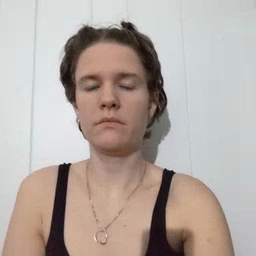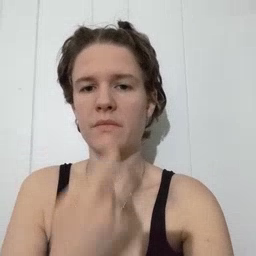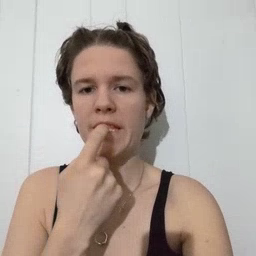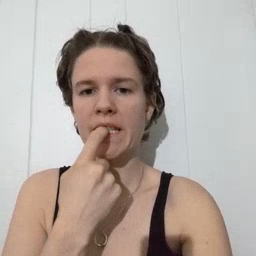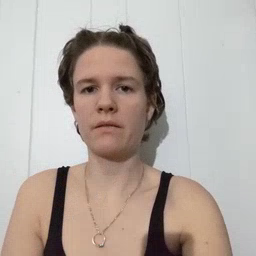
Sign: tooth